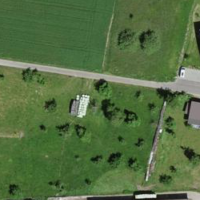
EUNIS habitat code: 24
Species observed at this site:
Chenopodium album
Plantago lanceolata